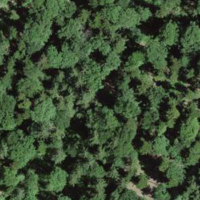
EUNIS habitat code: 41
Species observed at this site:
Lathyrus vernus